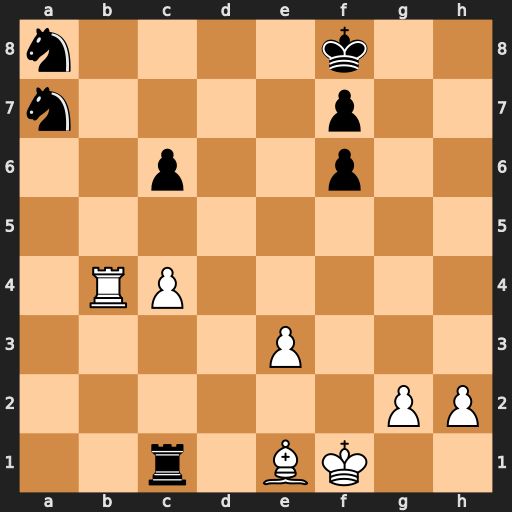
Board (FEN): n4k2/n4p2/2p2p2/8/1RP5/4P3/6PP/2r1BK2
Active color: w
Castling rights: -
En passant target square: -
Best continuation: Rb8+ Kg7 Rxa8